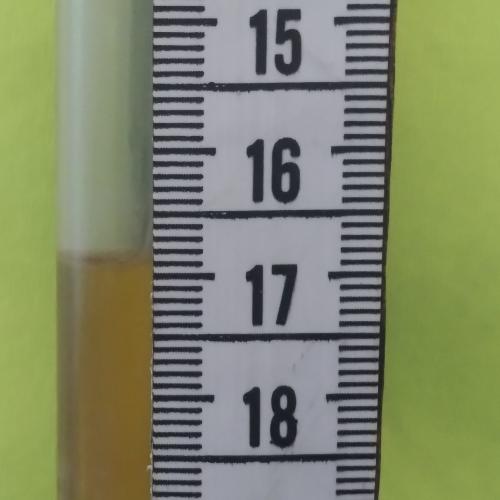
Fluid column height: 16.9 cm